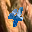
Label: 4